Question: Hello and thanks in advance for any help, I work in the Oracle SQL environment.
My problem is specified in this picture:

I have date intervals belonging for a customer which never go beyond the scope of one month. I need to connect those intervals where the end of first interval is the end of a month and the next interval starts the first day of the next month (that is the only way they connect).
In the column it is already obvious, that when there is a start of a new interval the number is higher than 1 and when the current row belongs to an interval there is 1.
- - -
Specific example of the desirable output is in the attached picture. Simply - I want for each row to be specified when does the whole interval, in which the row interval is included, start and end.
'''
Data:
ID Start date End date Last start date Last end date Days between
12 21.03.2016 31.03.2016 1
12 01.04.2016 04.04.2016 21.03.2016 31.03.2016 1
12 28.04.2016 30.04.2016 01.04.2016 04.04.2016 24
12 01.05.2016 20.05.2016 28.04.2016 30.04.2016 1
12 06.06.2016 30.06.2016 01.05.2016 20.05.2016 17
12 01.07.2016 13.07.2016 06.06.2016 30.06.2016 1
'''
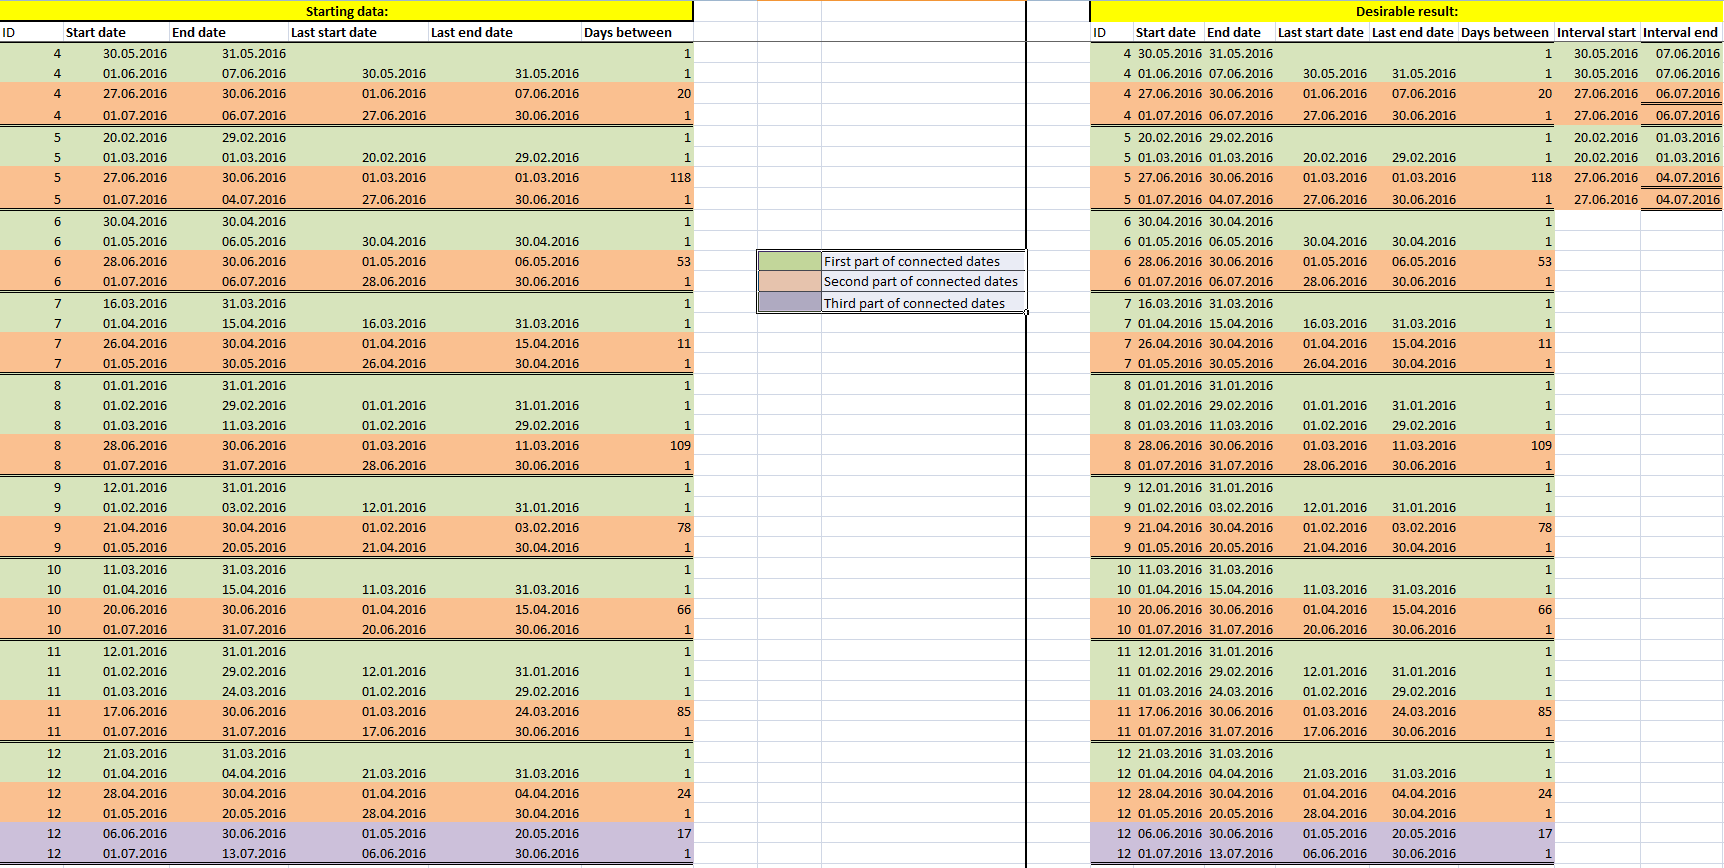
Answer: Thank you Tim-biegeleisen for the problem name again, from there it was so easy! I will definitely remember this solution in the future.
I solved the problem in two easy steps.
First use a dummy variable for those intervals, where there is a gap:
'''
case when days_between=1 then 0 else 1 end as gap
'''
Then we distribute the intervals according the gaps
'''
sum(gap) over (partition by ID order by start_date)
'''
From that we just group by ID and the new variable and we are done.